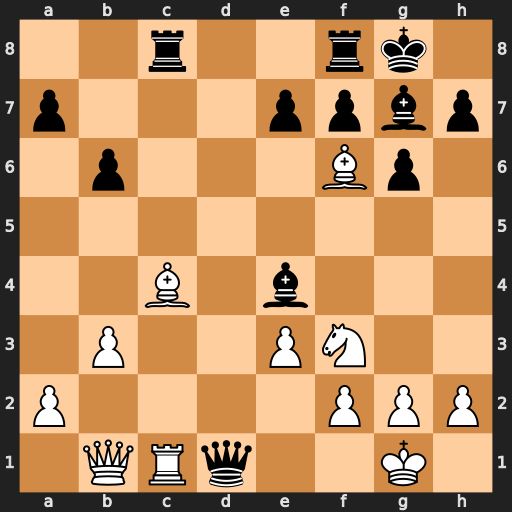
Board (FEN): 2r2rk1/p3ppbp/1p3Bp1/8/2B1b3/1P2PN2/P4PPP/1QRq2K1
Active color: w
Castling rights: -
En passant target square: -
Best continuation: Rxd1 Bxb1 Bxg7 Kxg7 Rxb1